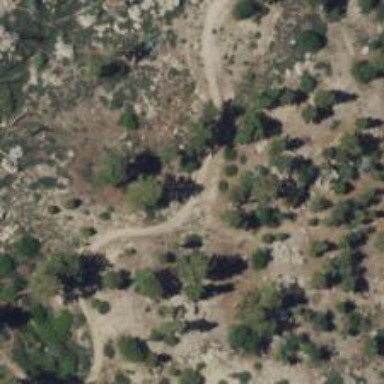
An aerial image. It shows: Path.